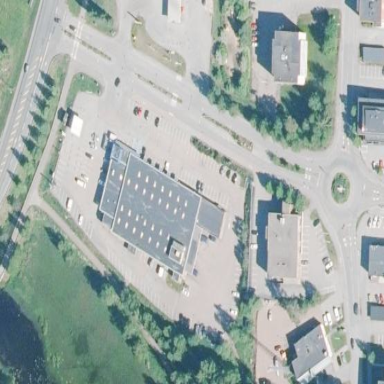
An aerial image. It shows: Retail area.